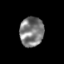
Tissue: skin
Cell type: Epithelial cells
Senescence score: 0.2441
Nuclear area (px): 692
Mean DAPI intensity: 125.627